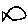
Label: fish